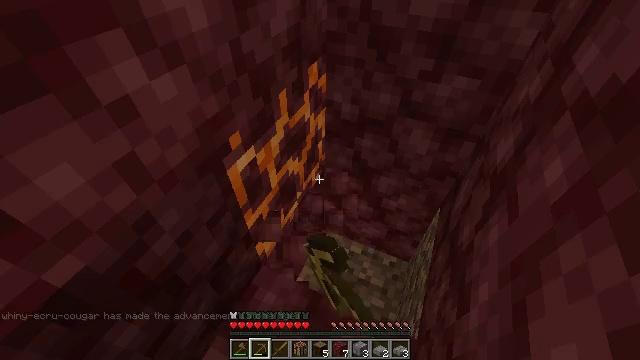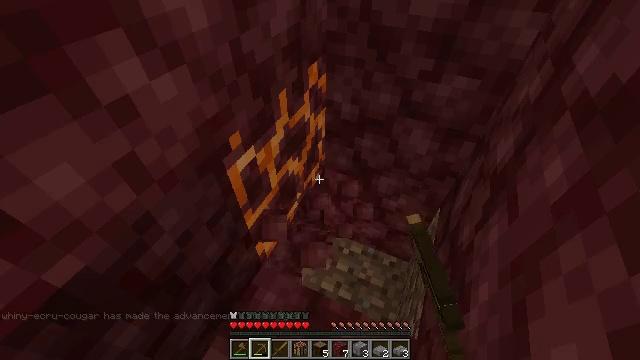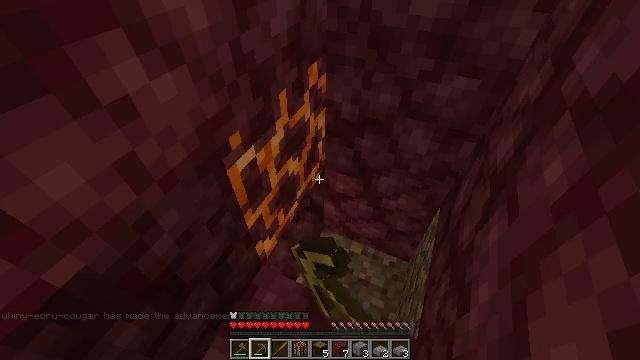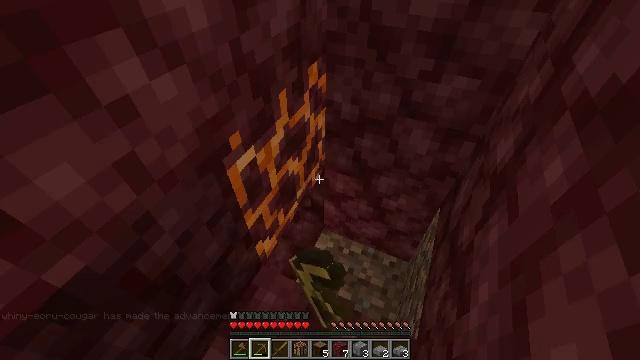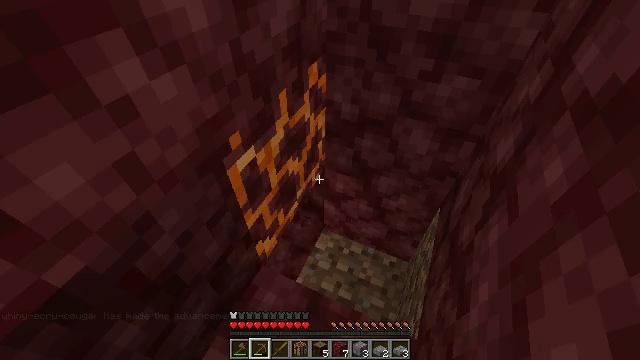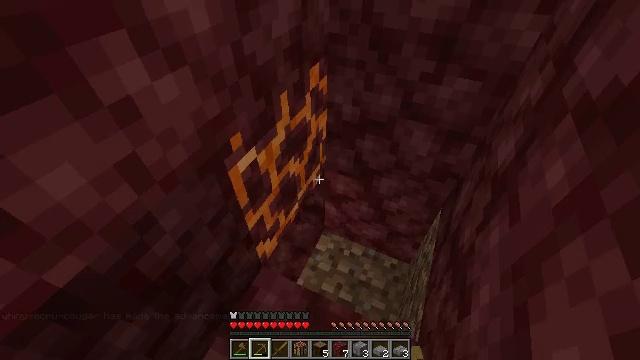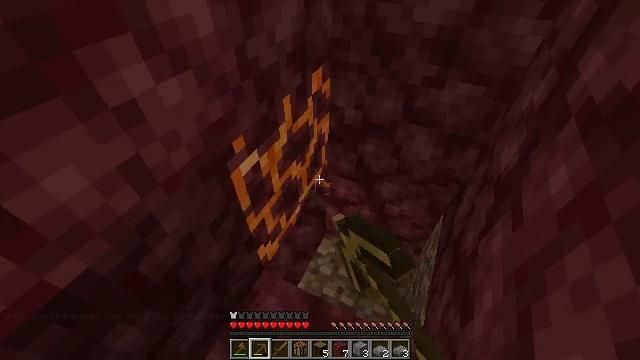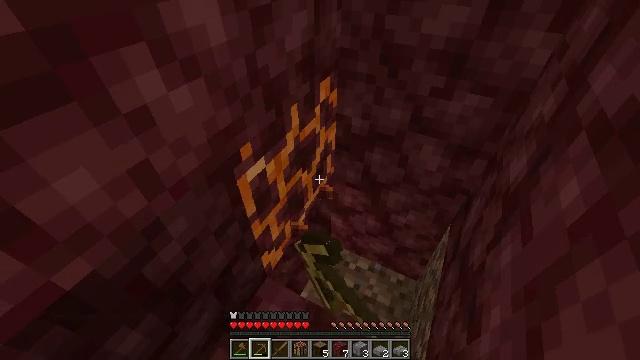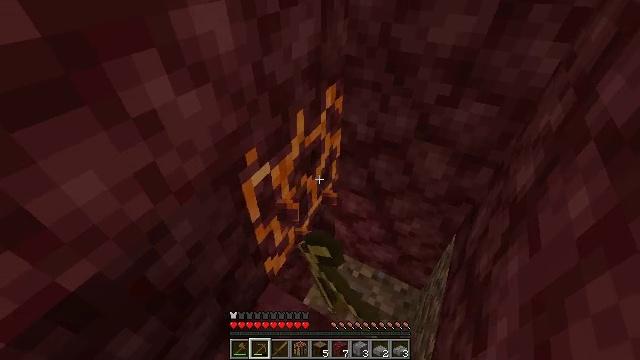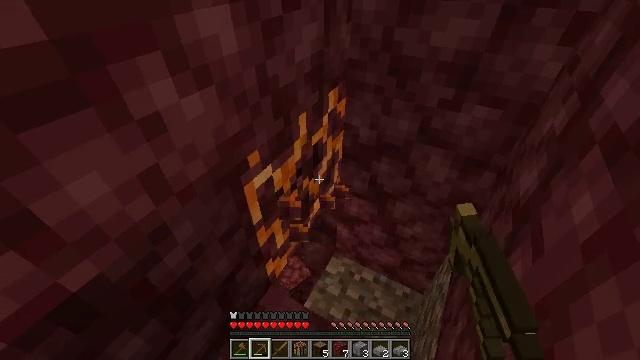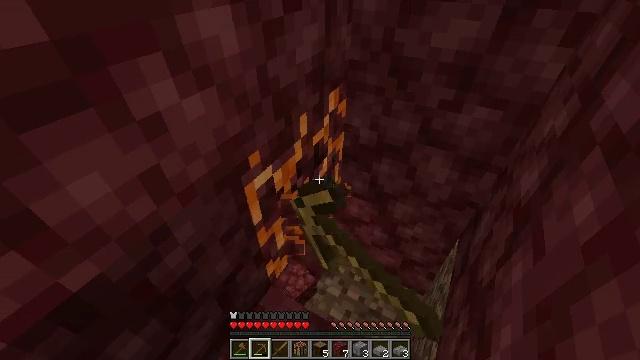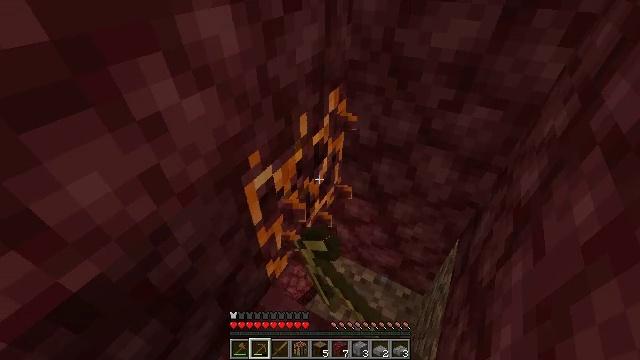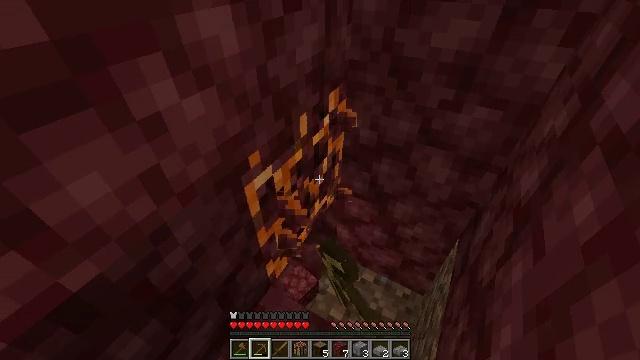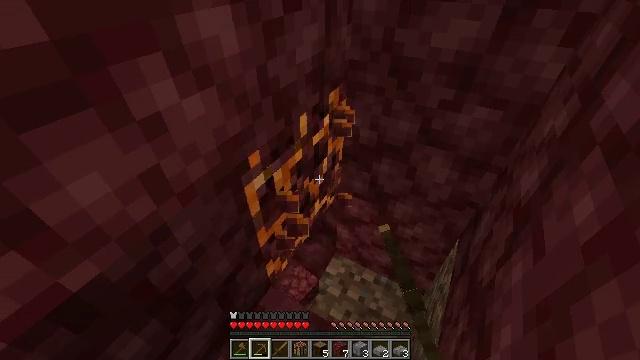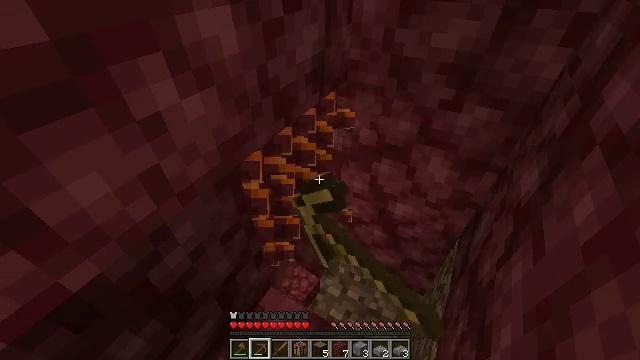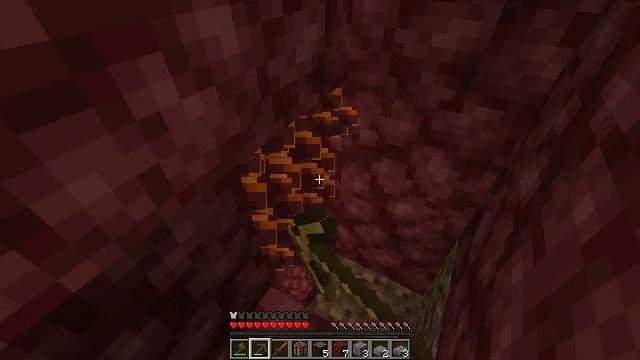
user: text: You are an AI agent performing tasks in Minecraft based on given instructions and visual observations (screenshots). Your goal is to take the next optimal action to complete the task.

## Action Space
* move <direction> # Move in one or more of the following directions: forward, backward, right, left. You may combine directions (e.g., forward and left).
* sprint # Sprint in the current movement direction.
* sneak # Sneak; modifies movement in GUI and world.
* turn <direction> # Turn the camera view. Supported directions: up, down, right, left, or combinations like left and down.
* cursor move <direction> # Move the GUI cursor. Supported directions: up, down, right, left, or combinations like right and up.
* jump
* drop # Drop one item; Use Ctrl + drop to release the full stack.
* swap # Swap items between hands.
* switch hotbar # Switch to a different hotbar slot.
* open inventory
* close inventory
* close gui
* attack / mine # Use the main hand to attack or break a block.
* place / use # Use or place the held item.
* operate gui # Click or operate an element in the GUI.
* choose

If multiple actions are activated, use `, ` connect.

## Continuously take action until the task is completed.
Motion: motion action
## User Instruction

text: Retrieve a magma block for building or traps.
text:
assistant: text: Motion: attack / mine
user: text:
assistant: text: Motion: attack / mine
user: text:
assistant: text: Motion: attack / mine
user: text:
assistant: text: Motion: attack / mine
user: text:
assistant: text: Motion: attack / mine
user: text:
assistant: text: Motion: attack / mine
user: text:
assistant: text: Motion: turn left and up, attack / mine
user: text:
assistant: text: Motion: turn left and up, attack / mine
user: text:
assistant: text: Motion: attack / mine
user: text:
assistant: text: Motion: attack / mine
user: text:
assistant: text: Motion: attack / mine
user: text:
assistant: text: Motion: attack / mine
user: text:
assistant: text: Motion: attack / mine
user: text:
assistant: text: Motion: attack / mine
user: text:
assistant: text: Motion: attack / mine
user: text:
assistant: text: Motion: attack / mine
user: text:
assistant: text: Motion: attack / mine
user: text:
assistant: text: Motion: attack / mine
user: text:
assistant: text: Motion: attack / mine